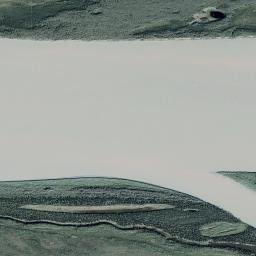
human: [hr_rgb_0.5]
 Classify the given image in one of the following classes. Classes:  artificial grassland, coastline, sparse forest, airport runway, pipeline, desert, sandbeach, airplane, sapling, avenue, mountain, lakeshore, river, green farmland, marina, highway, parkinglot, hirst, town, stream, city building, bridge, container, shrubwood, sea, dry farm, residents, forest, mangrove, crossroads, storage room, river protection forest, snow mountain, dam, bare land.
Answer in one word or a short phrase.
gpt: river